Interaction volume radius: 10 \u00c5
Interaction volume height: 20 \u00c5
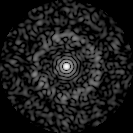
Disorder parameter: 0.8484